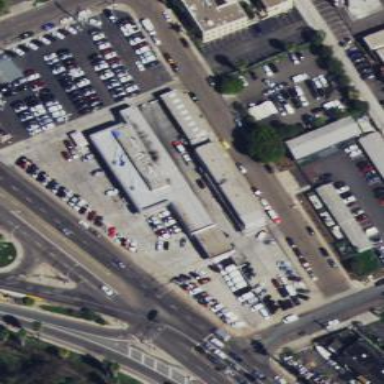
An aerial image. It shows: Commercial building.